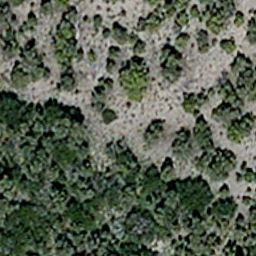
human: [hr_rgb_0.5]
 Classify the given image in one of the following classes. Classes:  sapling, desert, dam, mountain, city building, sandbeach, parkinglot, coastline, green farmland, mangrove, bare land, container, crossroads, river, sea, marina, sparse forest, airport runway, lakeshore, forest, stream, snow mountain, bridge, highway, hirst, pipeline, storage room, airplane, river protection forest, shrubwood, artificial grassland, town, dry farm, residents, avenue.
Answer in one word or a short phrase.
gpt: sparse forest